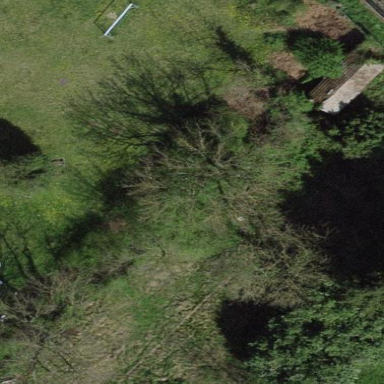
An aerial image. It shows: Garden surrounded by fence.